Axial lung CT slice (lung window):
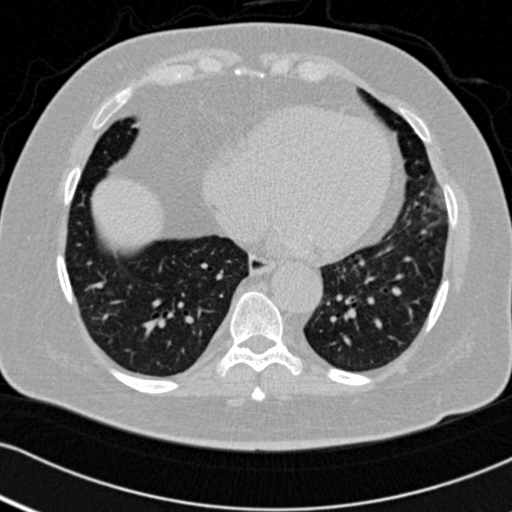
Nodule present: no